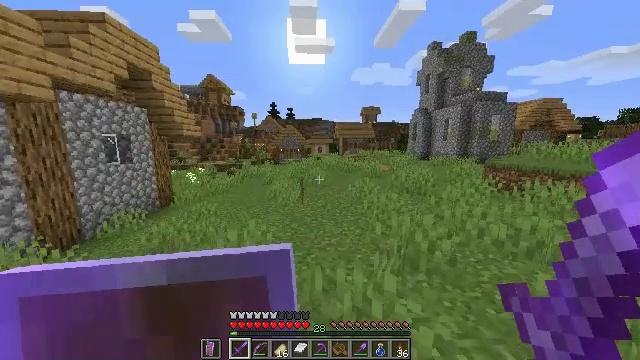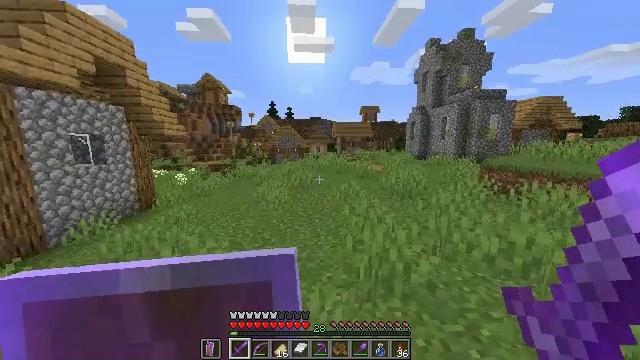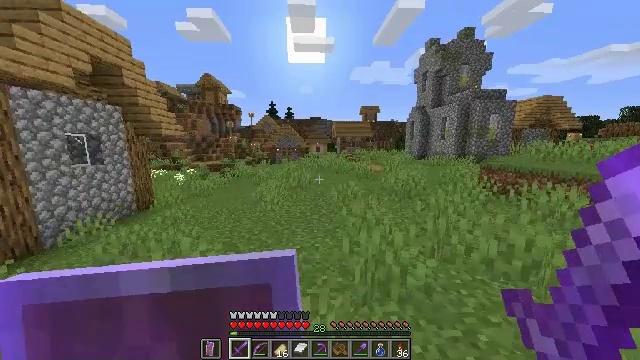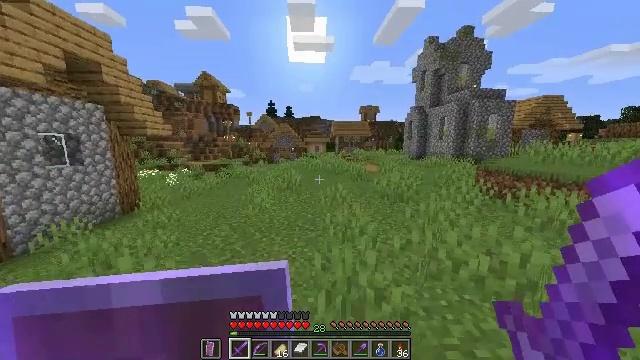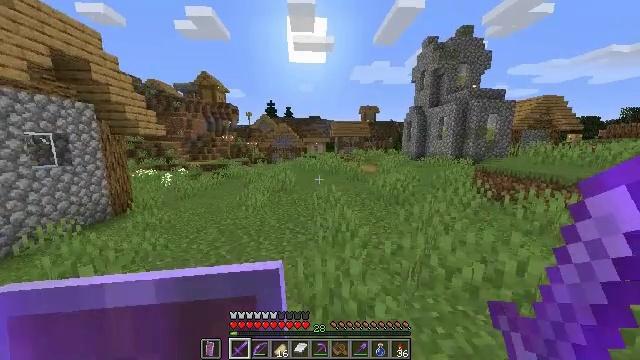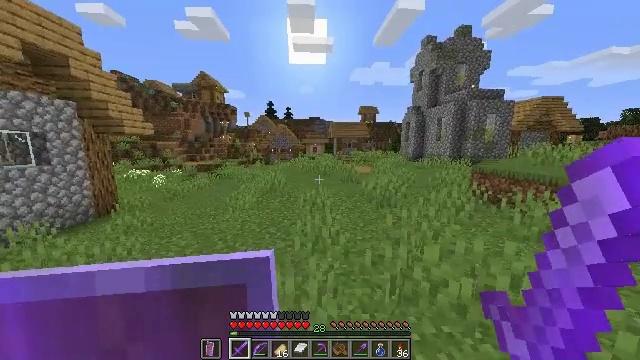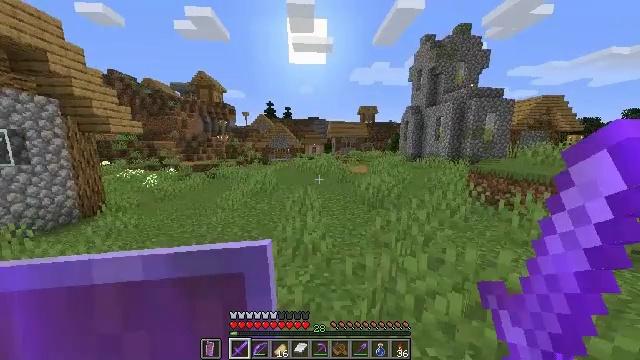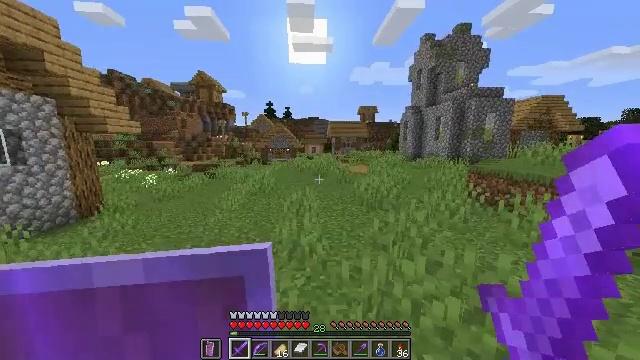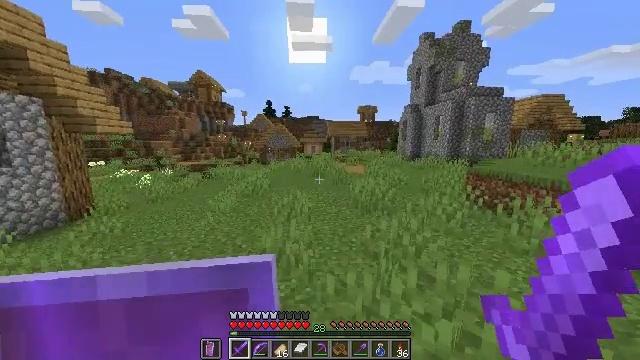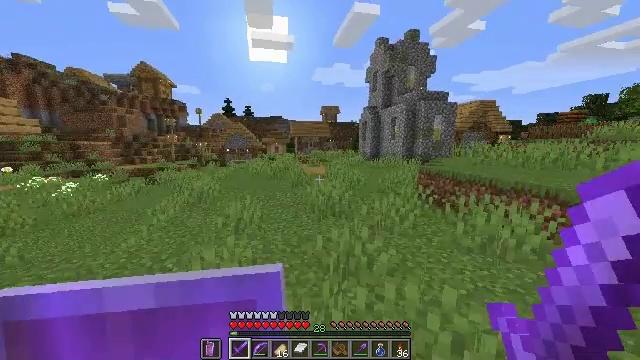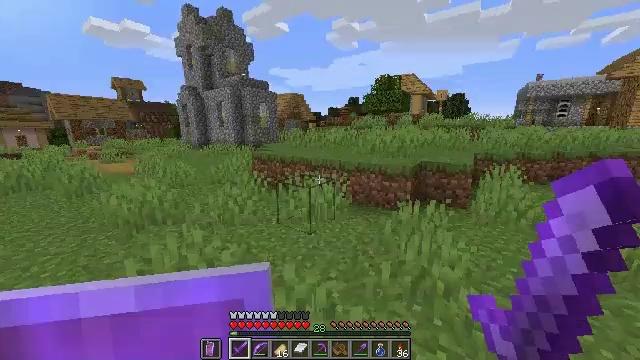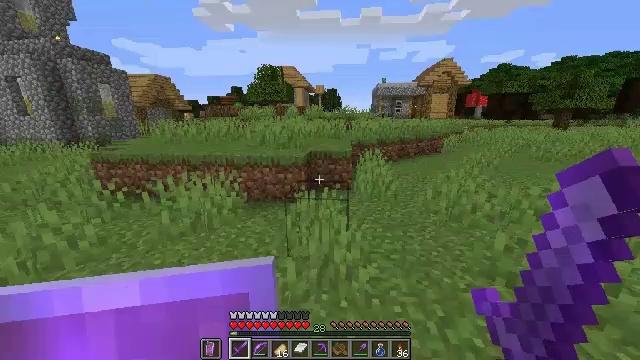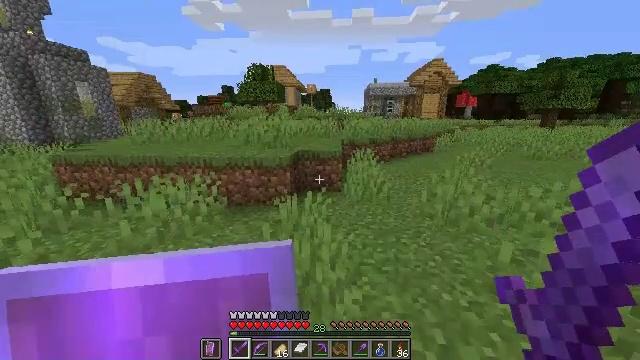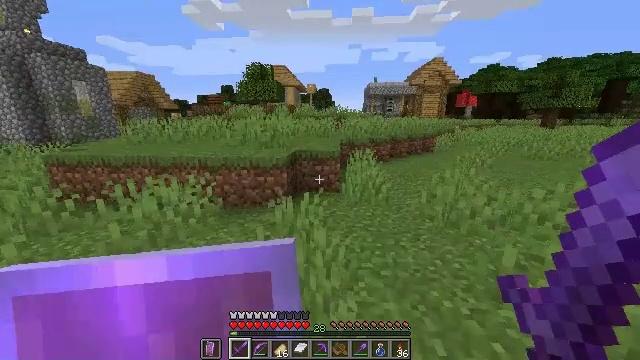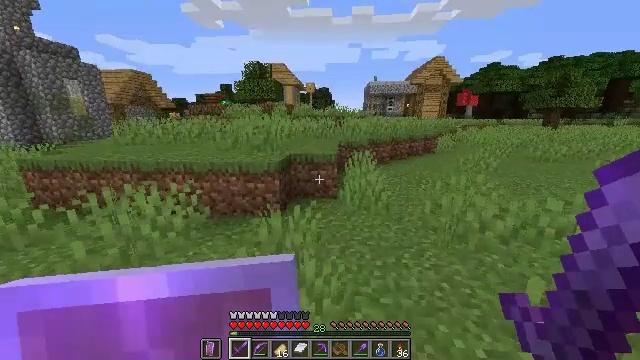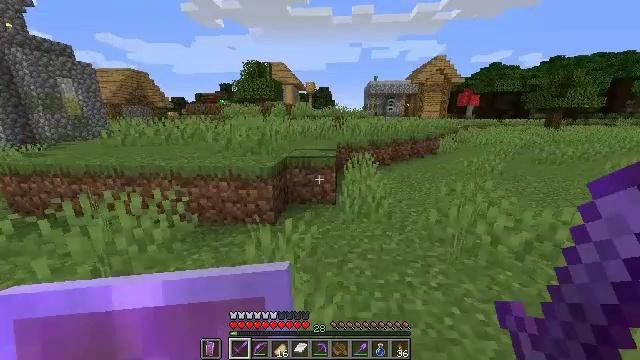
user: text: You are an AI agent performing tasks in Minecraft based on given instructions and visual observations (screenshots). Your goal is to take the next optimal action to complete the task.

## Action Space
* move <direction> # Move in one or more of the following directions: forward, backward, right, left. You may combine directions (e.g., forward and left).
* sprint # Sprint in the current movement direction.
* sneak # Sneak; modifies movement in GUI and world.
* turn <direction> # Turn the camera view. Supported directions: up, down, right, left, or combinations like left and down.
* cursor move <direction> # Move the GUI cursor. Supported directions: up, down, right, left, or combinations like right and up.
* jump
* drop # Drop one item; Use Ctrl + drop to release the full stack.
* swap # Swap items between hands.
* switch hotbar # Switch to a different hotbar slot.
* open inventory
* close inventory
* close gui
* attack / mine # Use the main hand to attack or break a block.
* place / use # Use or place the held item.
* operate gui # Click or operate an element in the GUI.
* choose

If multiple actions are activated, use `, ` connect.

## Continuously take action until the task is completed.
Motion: motion action
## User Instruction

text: Break oak leaves from the trees.
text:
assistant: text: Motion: move forward and move right, sprint
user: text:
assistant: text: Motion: move forward and move right, sprint
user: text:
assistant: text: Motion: move forward and move right, sprint
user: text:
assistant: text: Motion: move forward and move right, sprint
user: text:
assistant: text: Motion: move forward and move right, sprint
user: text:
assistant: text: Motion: move forward and move right, sprint
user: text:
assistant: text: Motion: move forward and move right, sprint
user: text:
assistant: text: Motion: move forward and move right, sprint
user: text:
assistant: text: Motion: move forward and move right, sprint, turn right
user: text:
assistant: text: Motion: move forward and move right, sprint, turn right and down
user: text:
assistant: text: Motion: move forward and move right, sprint, turn right and down
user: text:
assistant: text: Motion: move forward and move right, sprint, turn right
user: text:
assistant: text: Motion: move forward, sprint
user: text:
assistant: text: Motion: move forward, sprint
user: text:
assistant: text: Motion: move forward, sprint
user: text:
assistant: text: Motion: move forward, sprint
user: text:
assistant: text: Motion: move forward, sprint
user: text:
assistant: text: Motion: move forward, sprint
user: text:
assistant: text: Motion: move forward, sprint
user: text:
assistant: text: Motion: move forward, sprint
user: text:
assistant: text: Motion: move forward, sprint
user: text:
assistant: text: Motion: move forward, sprint
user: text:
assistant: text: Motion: move forward, sprint, turn left, jump
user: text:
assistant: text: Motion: move forward, sprint, turn left, jump
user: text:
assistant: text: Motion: move forward, sprint, turn left, jump
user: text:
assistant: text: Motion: move forward, sprint, jump
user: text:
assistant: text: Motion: move forward, sprint
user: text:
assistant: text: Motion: move forward, sprint
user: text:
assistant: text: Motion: move forward, sprint
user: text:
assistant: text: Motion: move forward, sprint